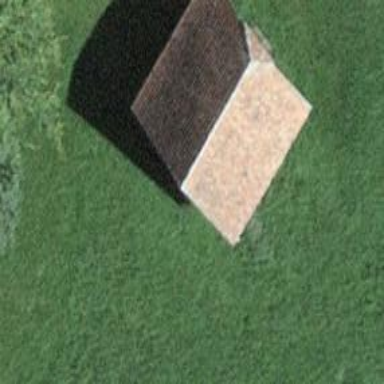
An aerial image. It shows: Barn.